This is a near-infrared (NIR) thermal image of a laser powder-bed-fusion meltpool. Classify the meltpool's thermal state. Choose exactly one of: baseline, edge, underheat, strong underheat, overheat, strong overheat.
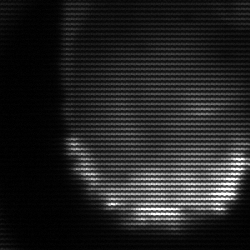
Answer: edge